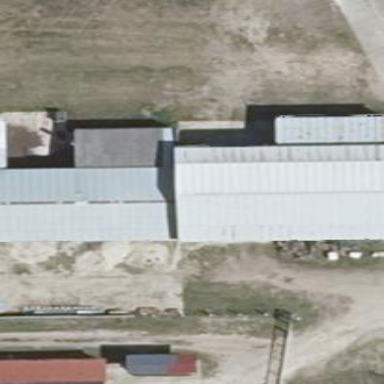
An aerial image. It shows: Building with gabled roof oriented along its structure. The roof is silver in color.